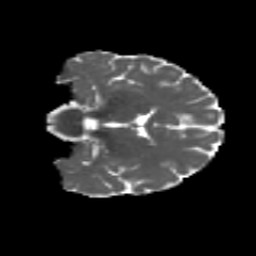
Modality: MD
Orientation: coronal
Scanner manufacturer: siemens
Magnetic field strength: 3 T
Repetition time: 4.16 s
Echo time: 0.0806 s